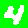
Digit: 4